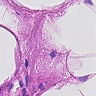
Metastatic tissue present: no